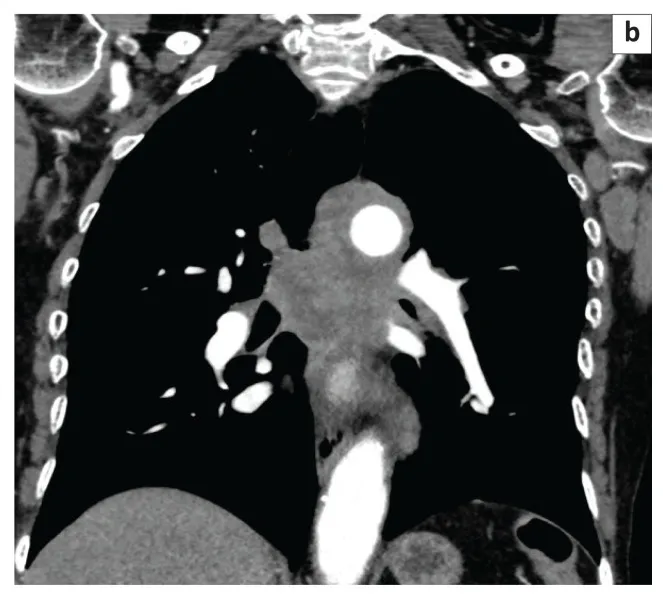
The mass encases and narrows the left mainstem bronchus (solid white arrow), main pulmonary trunk (grey arrow), and (b) coronal reconstruction shows trans-spatial extent of the mass.
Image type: radiology (ct)